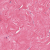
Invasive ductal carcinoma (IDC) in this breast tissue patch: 0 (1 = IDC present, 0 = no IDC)